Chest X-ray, PA view. Patient: 42 years old, sex M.
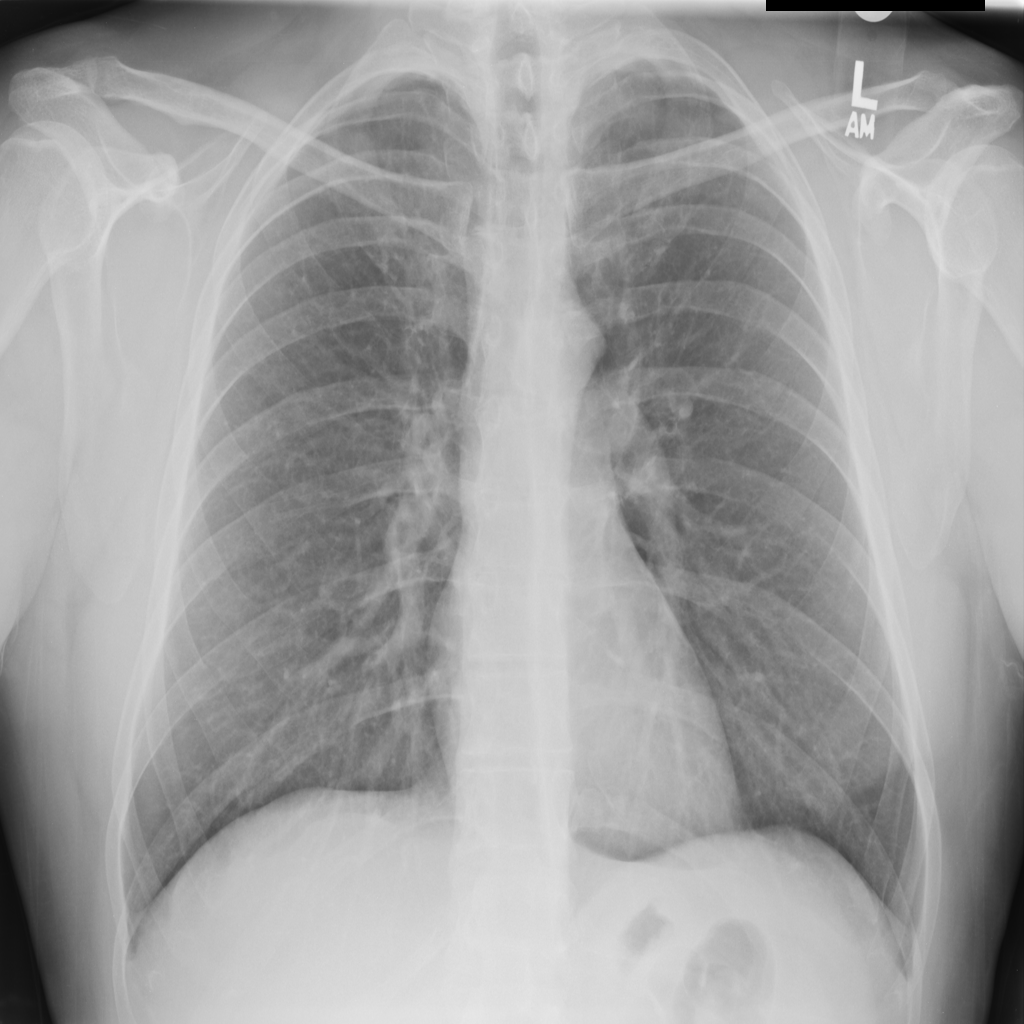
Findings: Pleural_Thickening